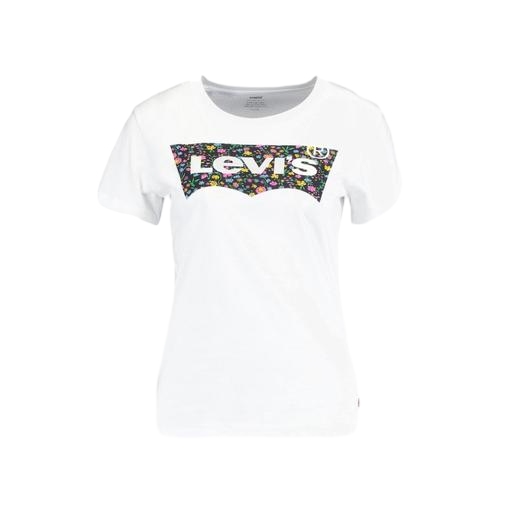
multicolor women’s white large t-shirt, white graphic print t-shirt multicolor, multicolor women's white mixed print t-shirt, white background